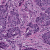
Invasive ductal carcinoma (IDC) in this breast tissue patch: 1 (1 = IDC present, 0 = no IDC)